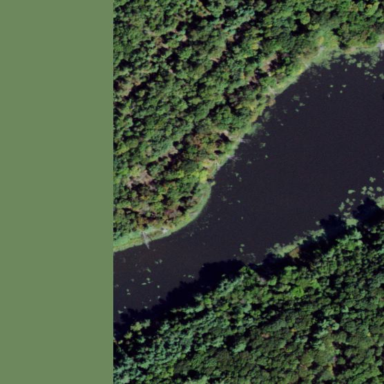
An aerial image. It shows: Peaceful pond surrounded by nature.